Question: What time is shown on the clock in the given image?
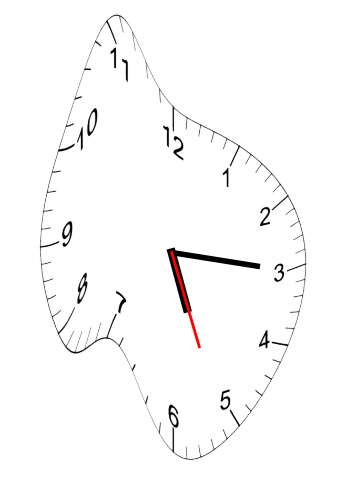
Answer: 05:15:26